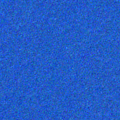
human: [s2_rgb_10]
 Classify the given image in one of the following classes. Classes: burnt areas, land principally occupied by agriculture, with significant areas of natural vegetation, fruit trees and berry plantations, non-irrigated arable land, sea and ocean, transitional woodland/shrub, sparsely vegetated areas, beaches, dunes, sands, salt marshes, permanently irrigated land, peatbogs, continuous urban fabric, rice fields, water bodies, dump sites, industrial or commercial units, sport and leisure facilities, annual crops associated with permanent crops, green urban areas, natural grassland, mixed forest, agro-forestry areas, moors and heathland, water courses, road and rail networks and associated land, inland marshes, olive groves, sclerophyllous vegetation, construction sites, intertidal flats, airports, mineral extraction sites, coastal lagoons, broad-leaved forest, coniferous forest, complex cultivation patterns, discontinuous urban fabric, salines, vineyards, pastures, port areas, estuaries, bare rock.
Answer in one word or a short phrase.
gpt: sea and ocean